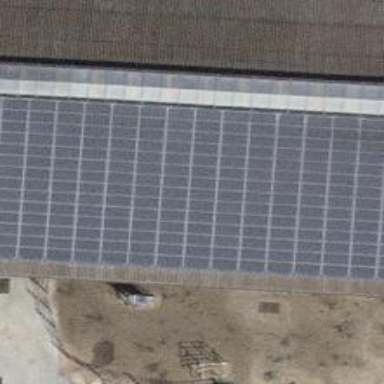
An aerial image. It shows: Solar power generator.